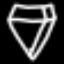
Label: diamond